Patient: sex M, age 71
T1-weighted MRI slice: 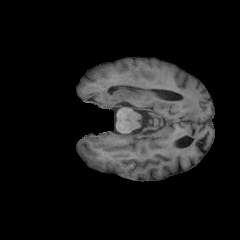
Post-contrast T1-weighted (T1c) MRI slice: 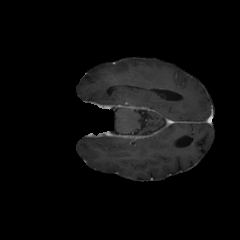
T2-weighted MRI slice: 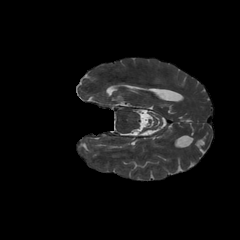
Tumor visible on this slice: no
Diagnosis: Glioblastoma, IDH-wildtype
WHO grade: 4